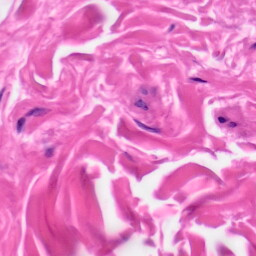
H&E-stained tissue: Skin